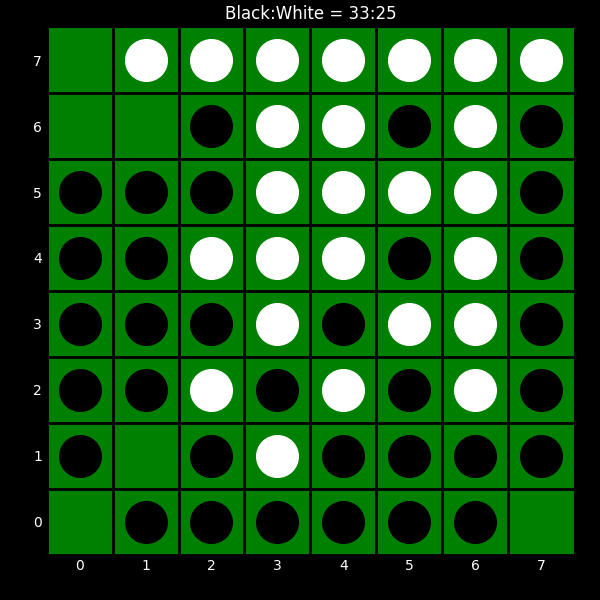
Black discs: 33
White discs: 25